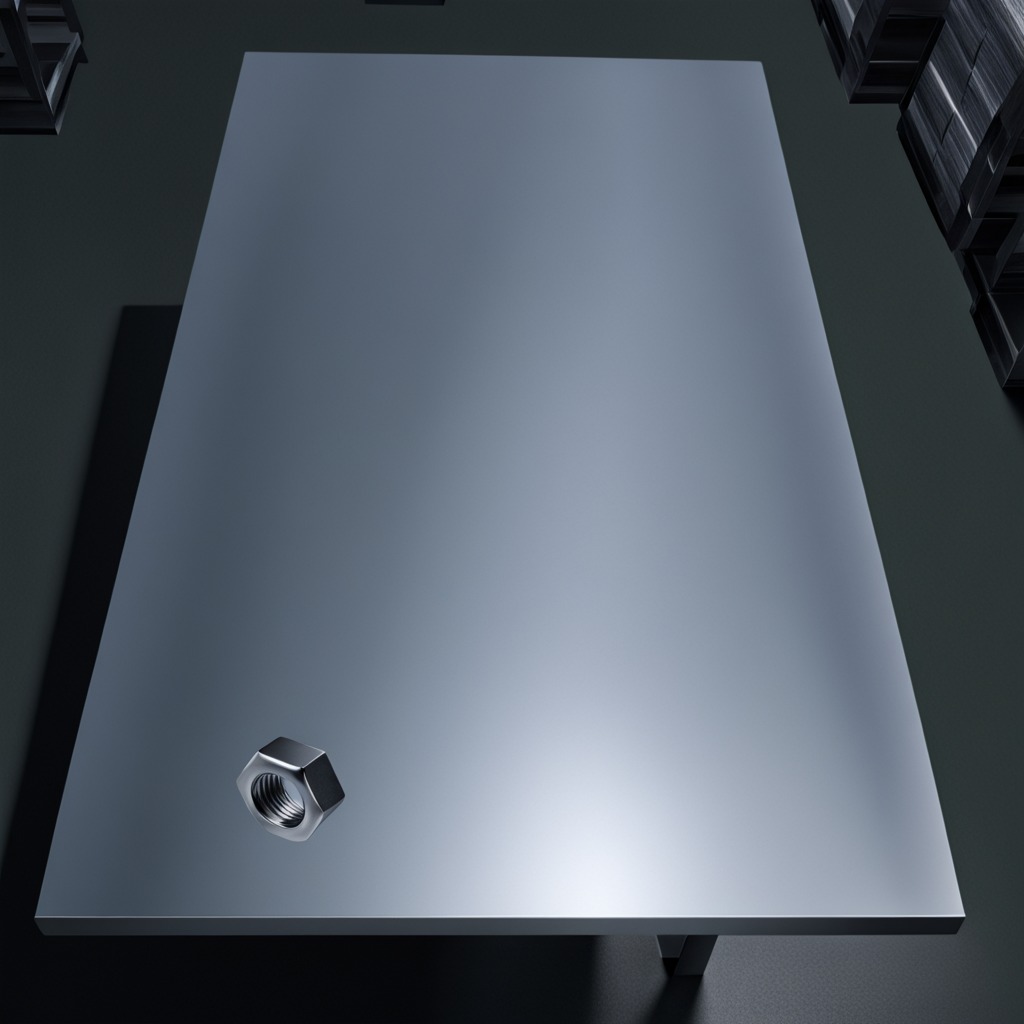
A metal nut is lying on the tabletop.